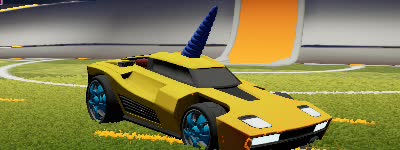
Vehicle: breakout